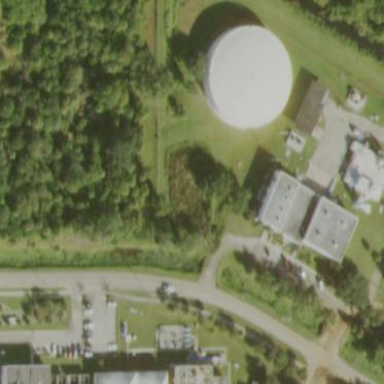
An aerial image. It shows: Water works facility.